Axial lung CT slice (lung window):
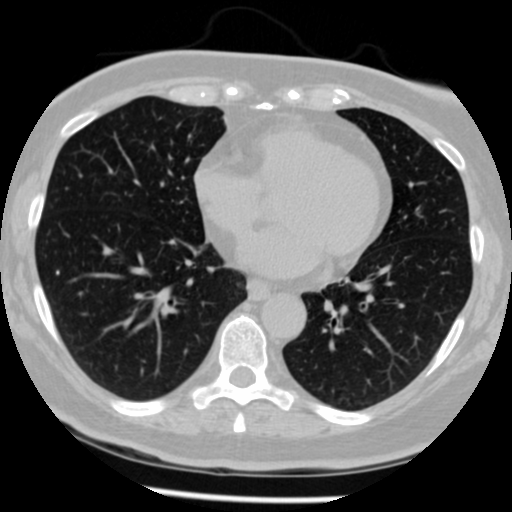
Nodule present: yes
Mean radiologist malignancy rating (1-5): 1